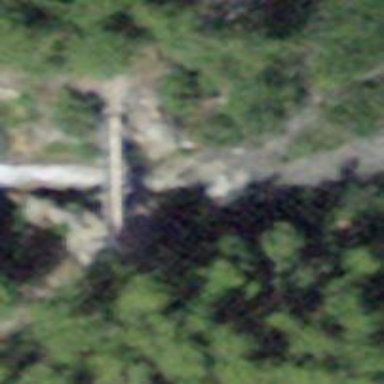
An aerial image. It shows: Path on bridge.